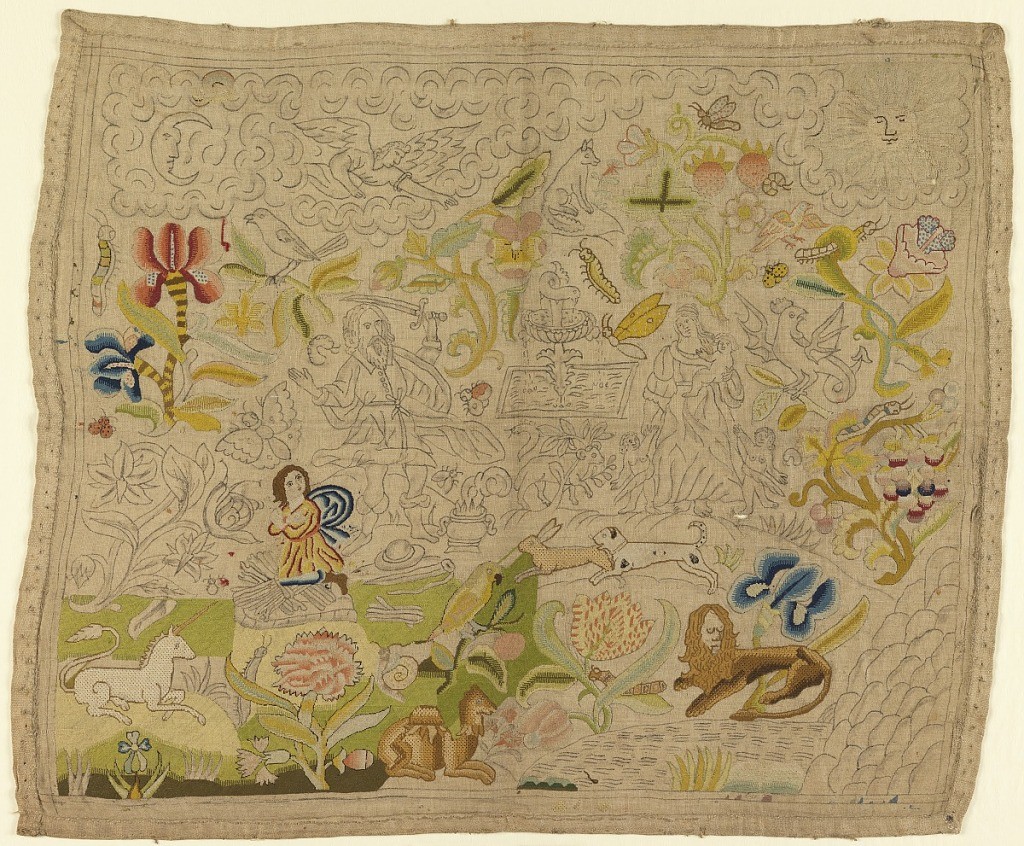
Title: Embroidered picture
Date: mid- 17th century
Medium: silk embroidery, linen canvas Technique: drawn, embroidered
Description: Woven linen canvas with design drawing showing animals and figures in landscape. Partially embroidered with silk.